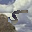
Label: 5